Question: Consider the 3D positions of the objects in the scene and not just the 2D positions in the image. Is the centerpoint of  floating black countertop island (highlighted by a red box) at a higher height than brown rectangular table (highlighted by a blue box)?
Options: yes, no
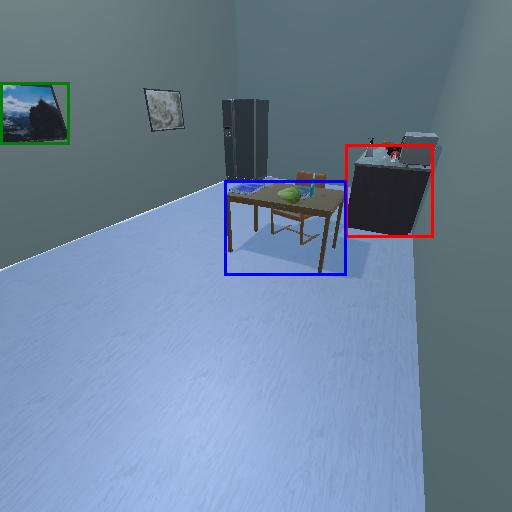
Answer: yes